Question: Sometimes I cannot access the databases in SQL Server Express (installed in same machine) via the MSSMSE.

I have to restart the machine to get this corrected.
Other thing is slow responsiveness of SSMSE! Management Studio itself is very slow and it slows down other applications as well! The computer works fine until SSMSE is opened, and start to freeze after it is open. I found the same issue expressed by many people in the <URL>. The solutions suggested there didn't work for me!
This happens even if the only running application is SSMSE.
Has anyone encountered similar problems? more importantly, got any solutions/ explanations?
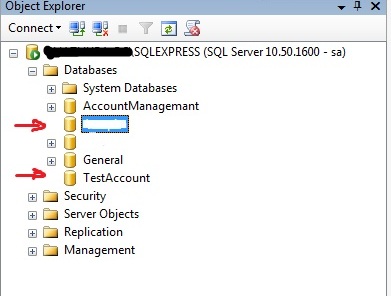
Answer: Happens to be a hardware problem! Got solved by 'error fixing' the hard disk.